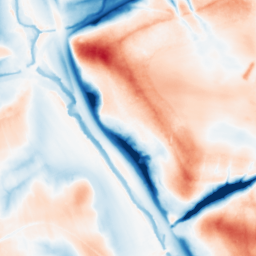
Category: multiscale
Decomposition family: dog_multiscale
Decomposition parameters: sigma_ratio: 2
n_scales: 5
base_sigma: 0.5
Upsampling method: cubic_mitchell
Upsampling parameters: scale: 4
Upsampling scale: 4